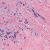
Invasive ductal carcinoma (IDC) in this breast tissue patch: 0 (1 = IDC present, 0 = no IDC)